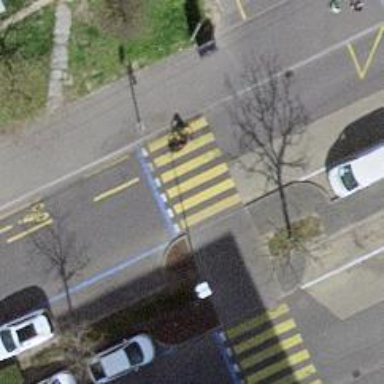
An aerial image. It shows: Uncontrolled zebra crossing on the road.